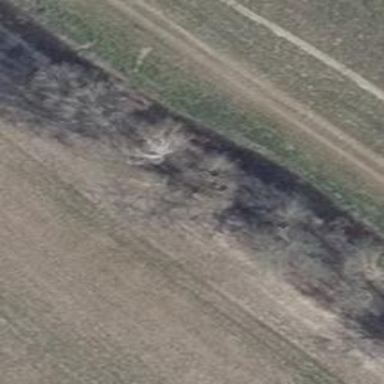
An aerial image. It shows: Row of trees in natural setting.